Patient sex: F
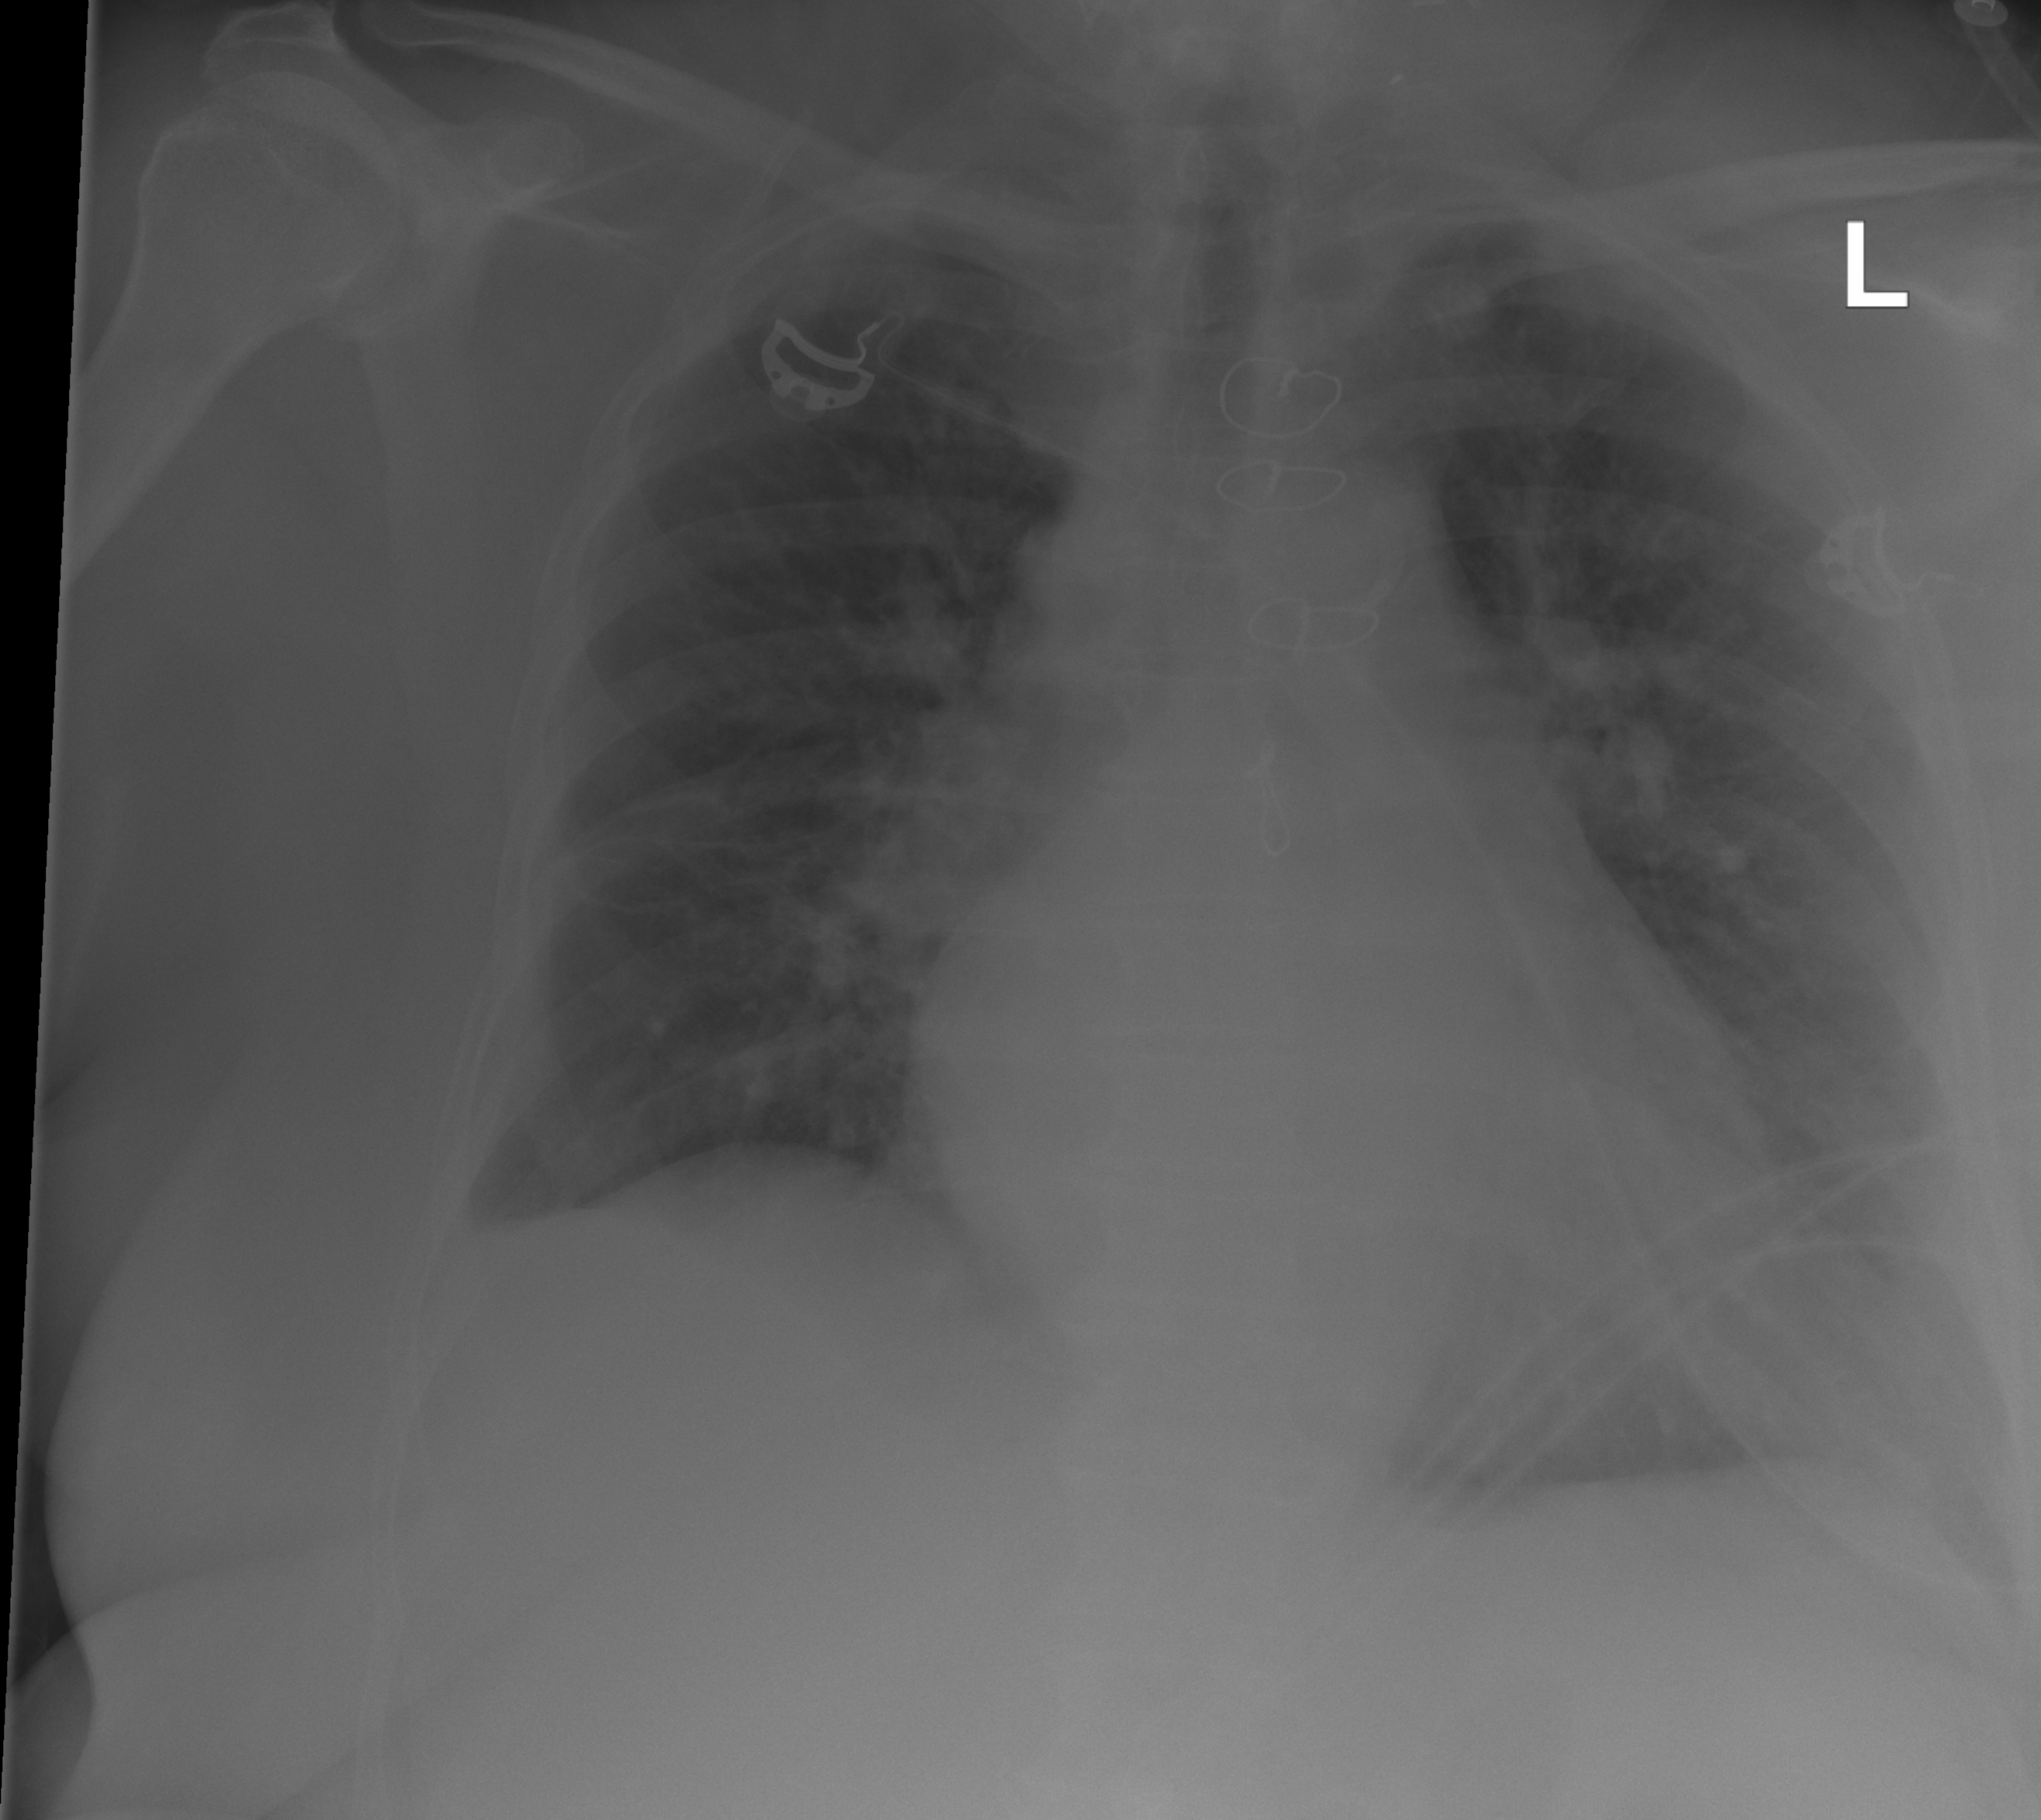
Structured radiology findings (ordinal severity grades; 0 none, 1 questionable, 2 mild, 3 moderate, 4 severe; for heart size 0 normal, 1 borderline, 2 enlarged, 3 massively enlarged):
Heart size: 2
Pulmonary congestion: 2
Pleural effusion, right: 0
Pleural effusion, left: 2
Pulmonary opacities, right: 0
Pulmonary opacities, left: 2
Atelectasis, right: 0
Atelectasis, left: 2